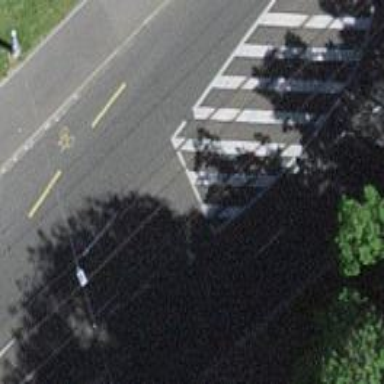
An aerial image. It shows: Secondary road with asphalt surface. The right sidewalk also has asphalt surface.